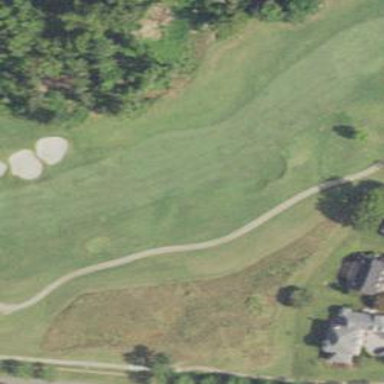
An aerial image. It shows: Grassy area designated as golf fairway.